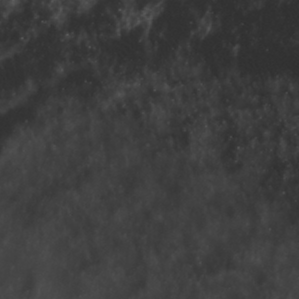
Label: non_frost